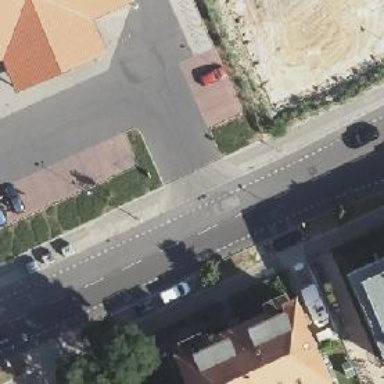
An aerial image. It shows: Secondary road with asphalt surface. There are sidewalks on both sides and lanes for cyclists on both sides as well. Parking on the left side is parallel to the street.